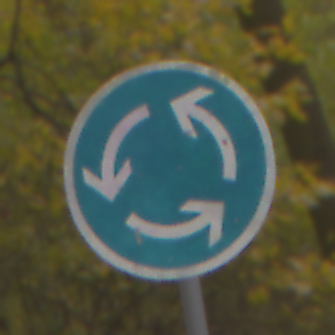
Verkehrszeichen: Kreisverkehr
Umgebung: Outdoor, Nature
Tageszeit: Midday
Wetter: Overcast
Licht: Natural
Jahreszeit: NotSpecified
Kontrast: LowContrast